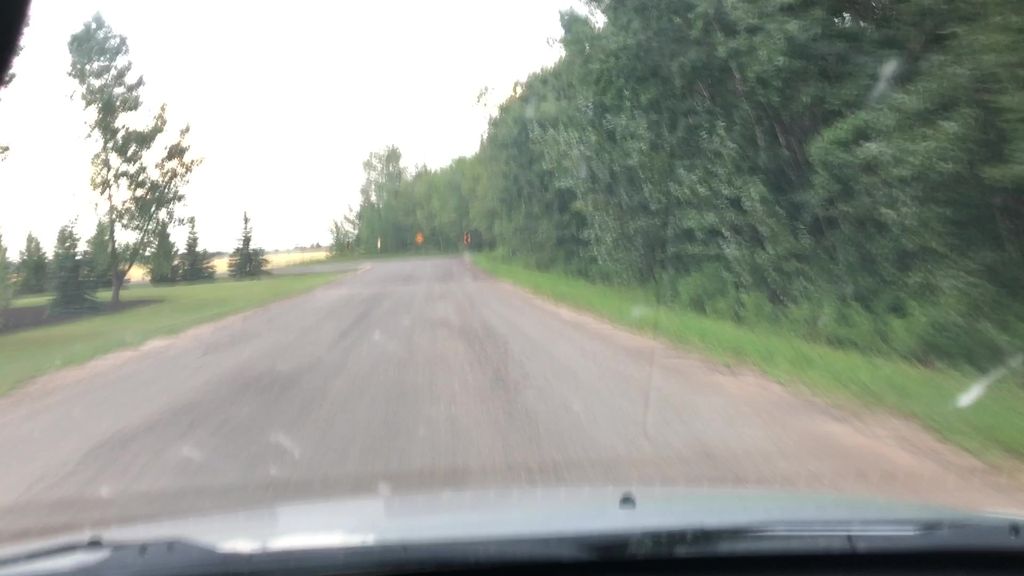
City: edmonton